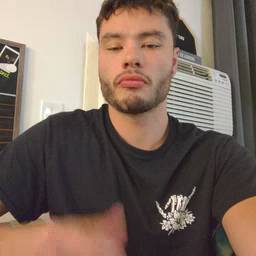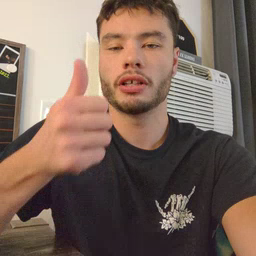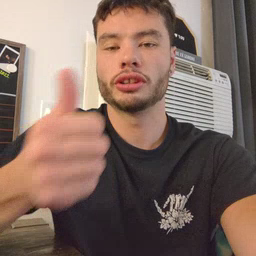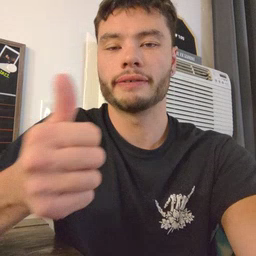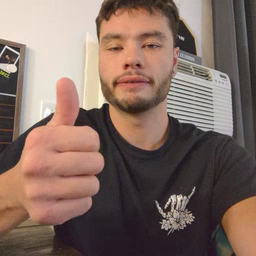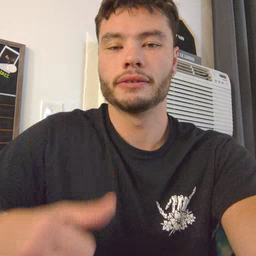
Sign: yourself